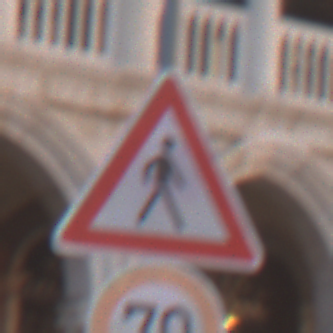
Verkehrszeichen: FussgaengerLinks
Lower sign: Geschwindigkeit70
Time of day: SunriseSunset
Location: Outdoor (Urban)
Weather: Clear
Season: NotSpecified
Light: Natural